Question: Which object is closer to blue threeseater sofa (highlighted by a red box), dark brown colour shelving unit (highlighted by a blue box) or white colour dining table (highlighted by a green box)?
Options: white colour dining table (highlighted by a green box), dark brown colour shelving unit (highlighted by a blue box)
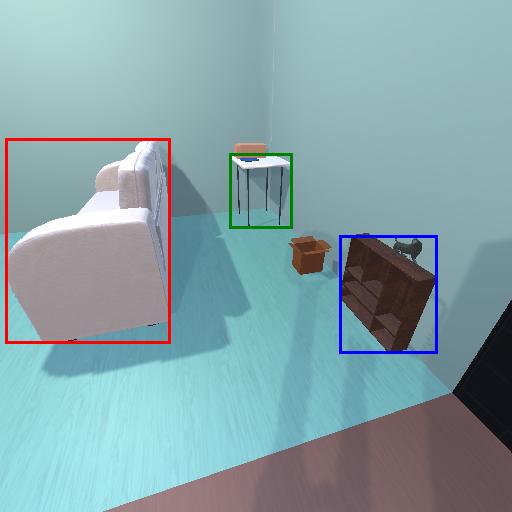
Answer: white colour dining table (highlighted by a green box)